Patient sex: M
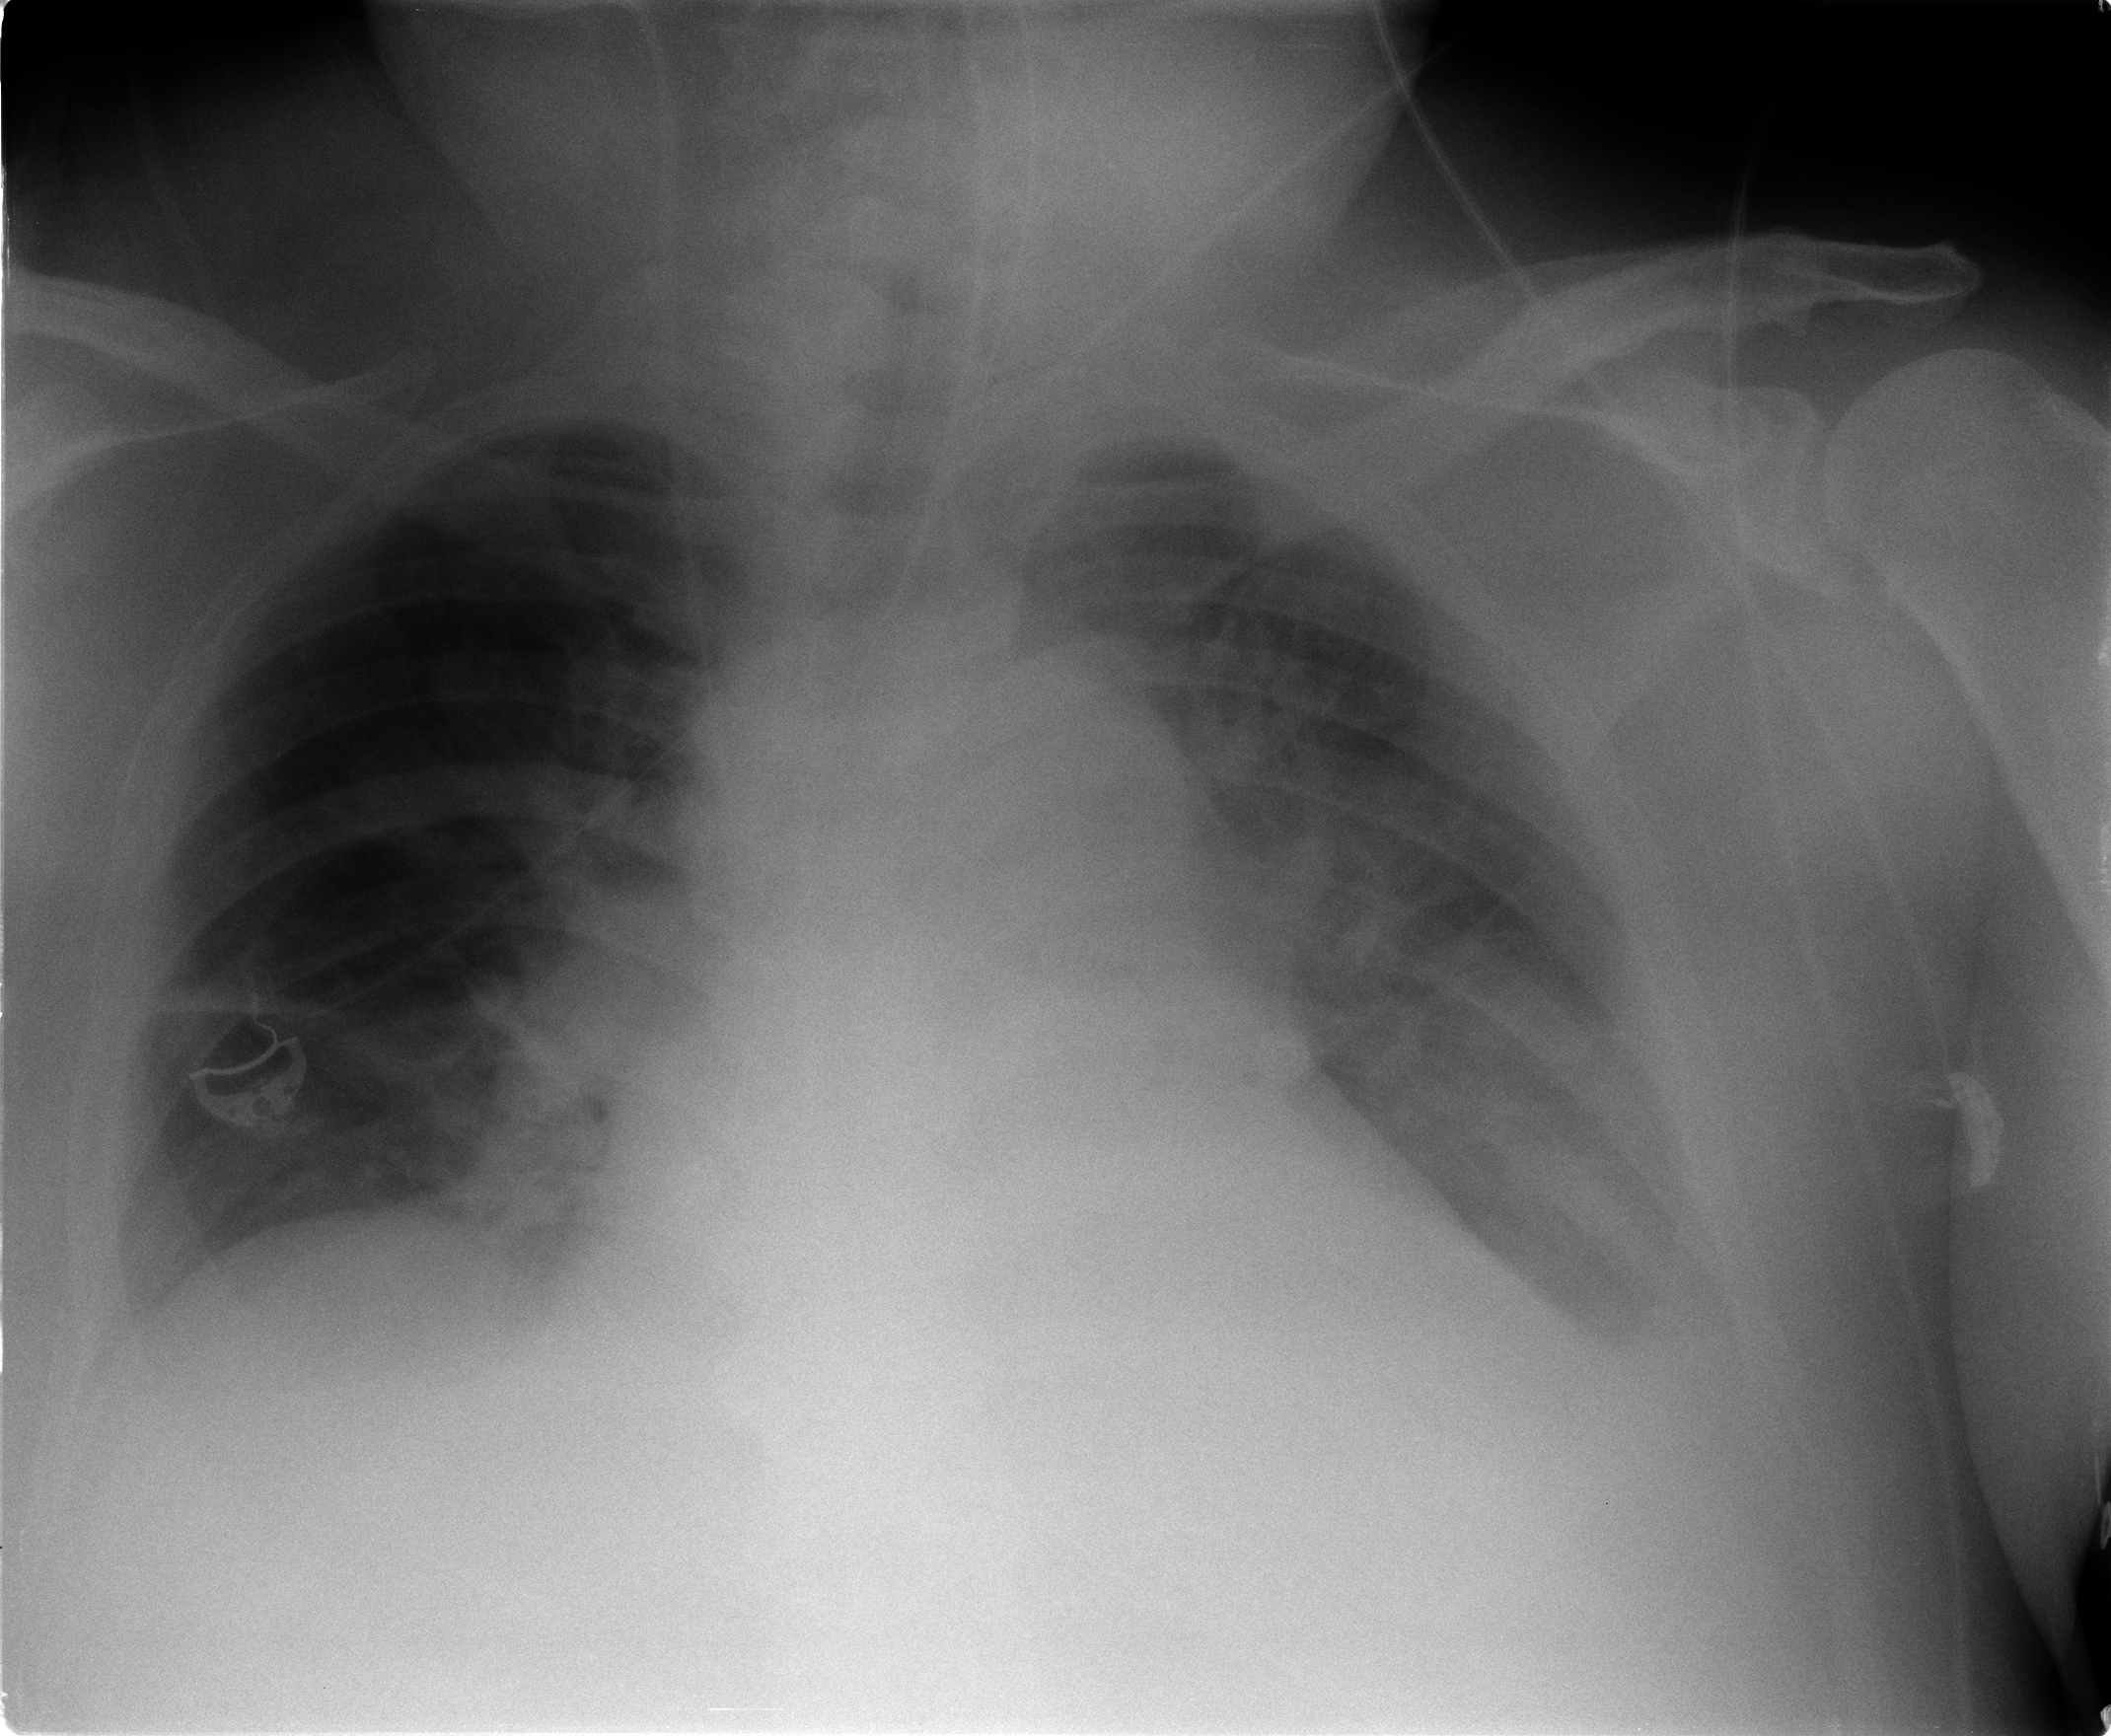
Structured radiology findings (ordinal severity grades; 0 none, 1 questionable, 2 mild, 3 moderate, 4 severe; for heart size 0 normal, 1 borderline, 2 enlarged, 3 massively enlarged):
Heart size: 2
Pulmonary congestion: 2
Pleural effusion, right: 0
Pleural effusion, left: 2
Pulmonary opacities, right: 0
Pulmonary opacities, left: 0
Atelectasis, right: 2
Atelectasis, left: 2